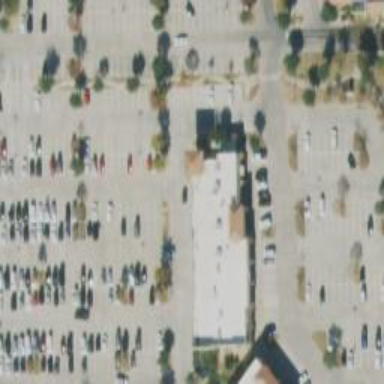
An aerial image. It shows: Fitness center located in leisure land.